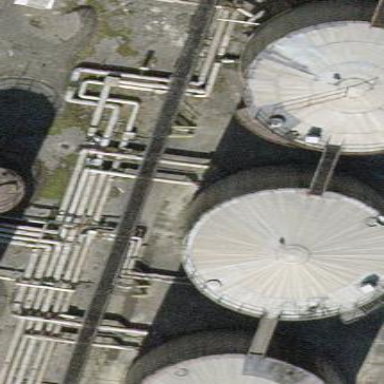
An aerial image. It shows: Industrial building housing storage tank.